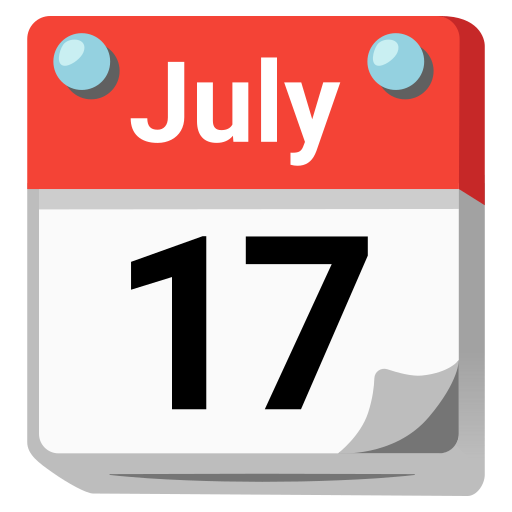
Emoji: 📆